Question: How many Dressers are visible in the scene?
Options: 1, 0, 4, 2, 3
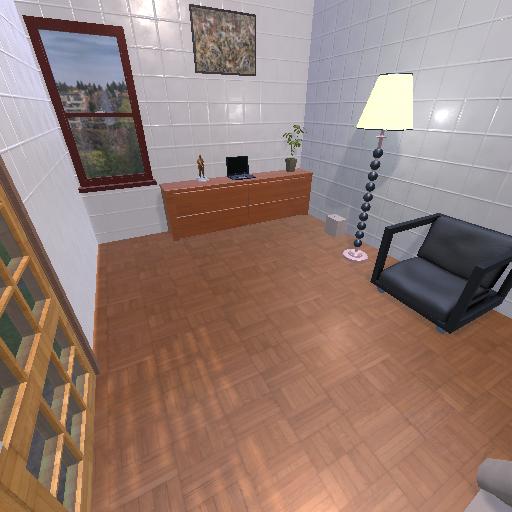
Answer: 1